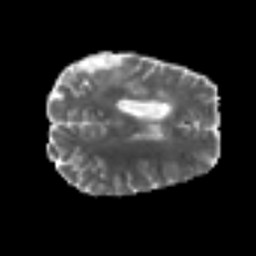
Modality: MD
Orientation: axial
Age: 43
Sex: male
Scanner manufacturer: siemens
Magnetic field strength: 3 T
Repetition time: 6.1 s
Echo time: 0.101 s